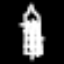
Label: The Eiffel Tower